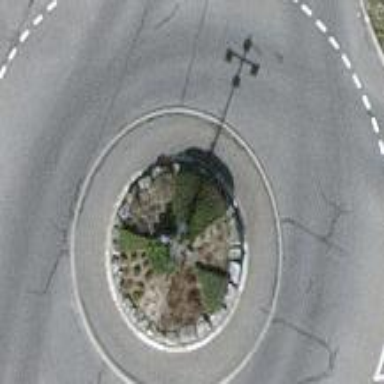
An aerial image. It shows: Secondary road with asphalt surface leading to roundabout.